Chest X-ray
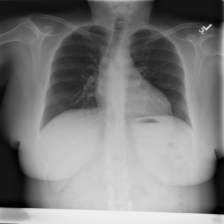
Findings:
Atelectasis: negative
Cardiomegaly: negative
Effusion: negative
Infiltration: negative
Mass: negative
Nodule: negative
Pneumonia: negative
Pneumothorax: negative
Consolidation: negative
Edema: negative
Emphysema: negative
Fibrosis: negative
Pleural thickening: negative
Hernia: negative